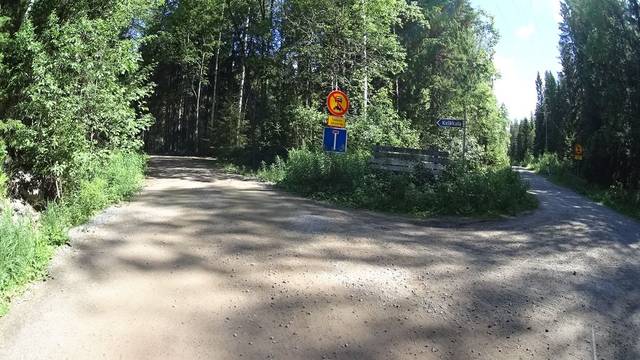
Region: Finland
Coordinates: 60.312, 24.446